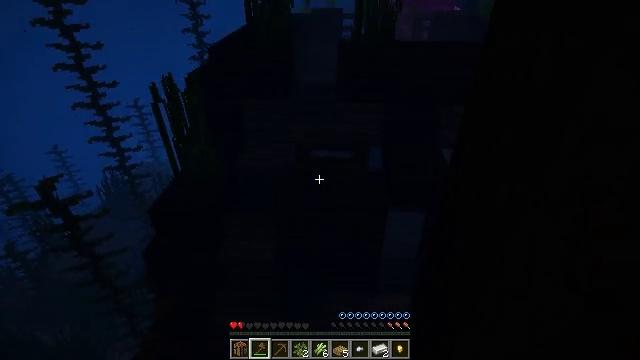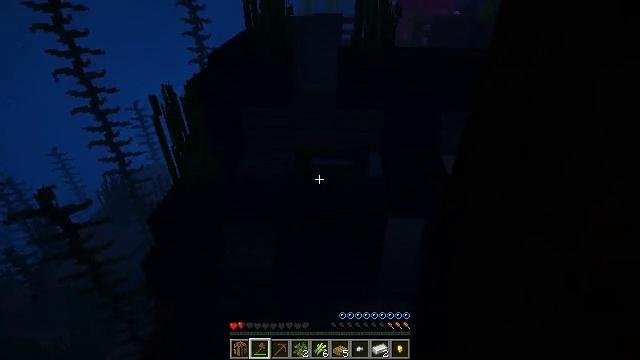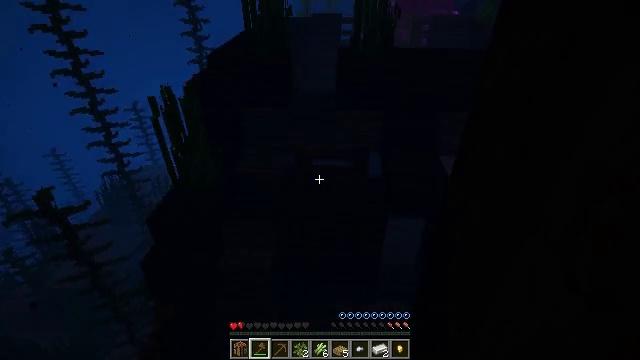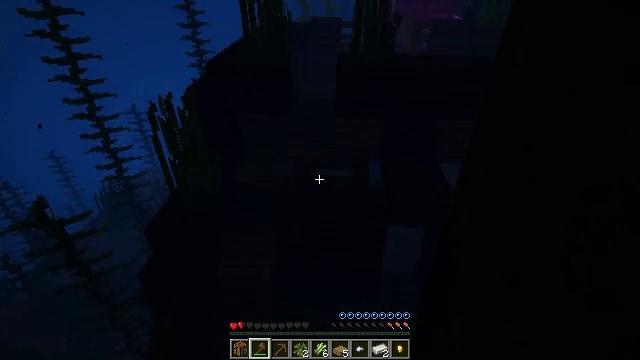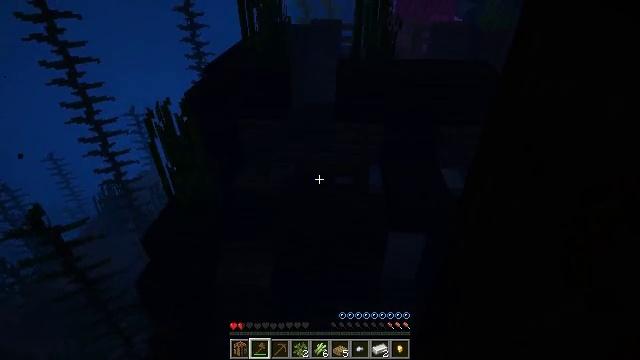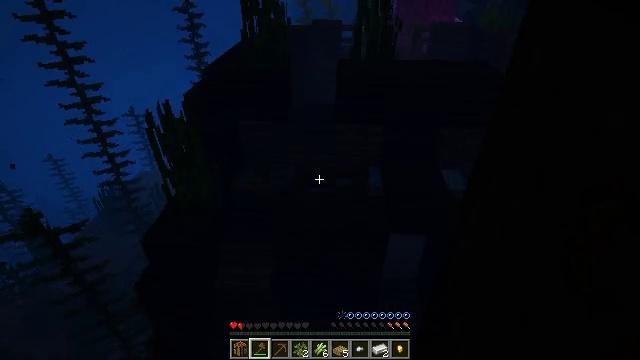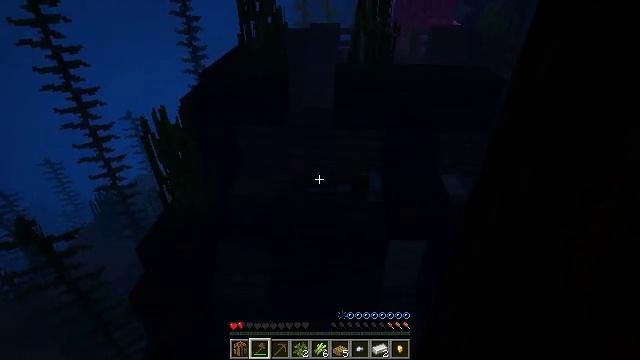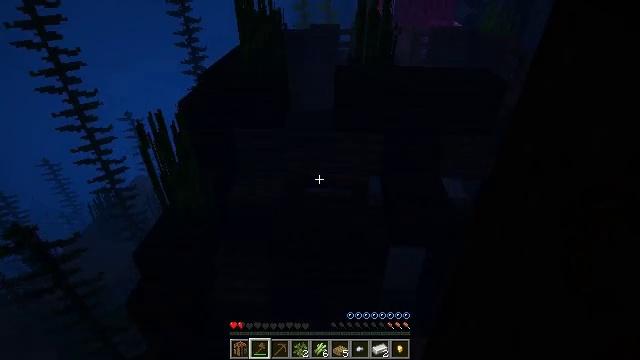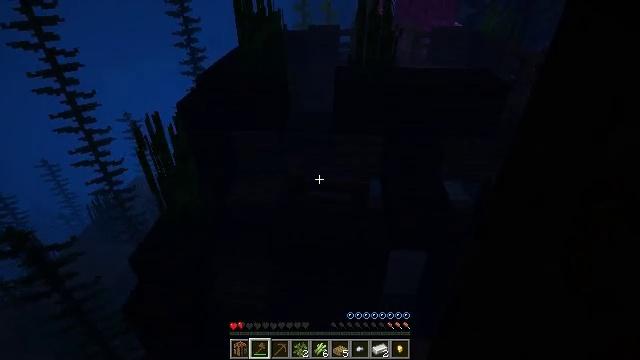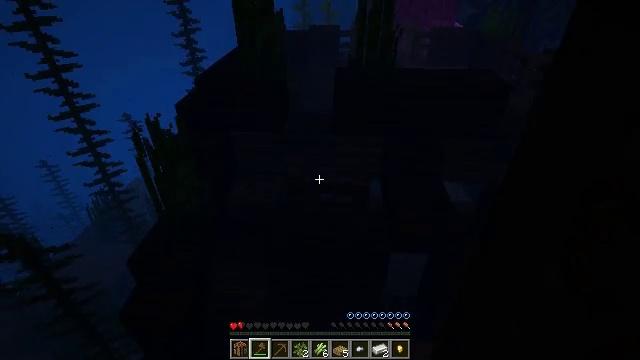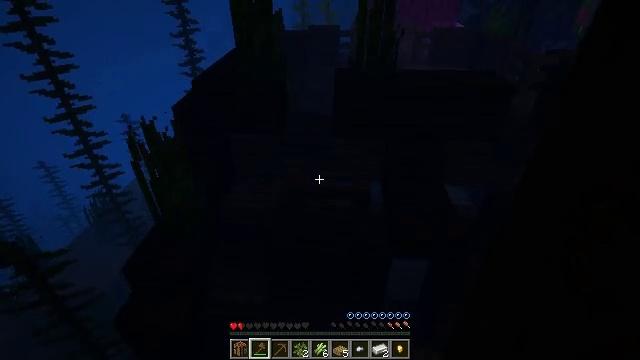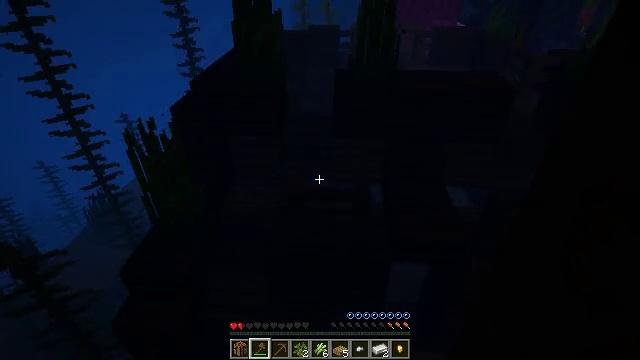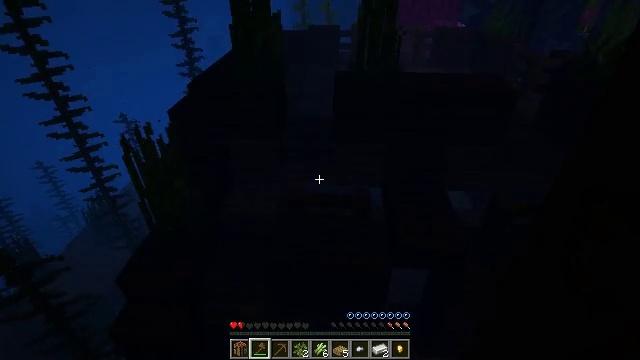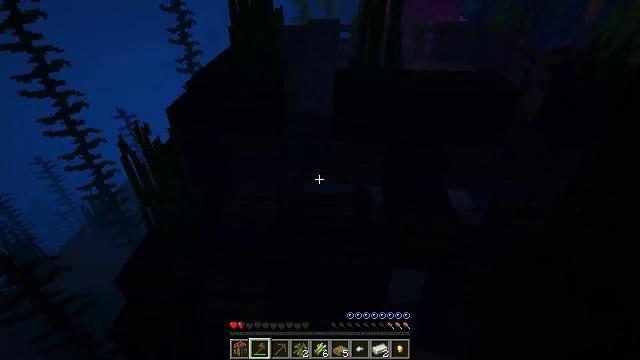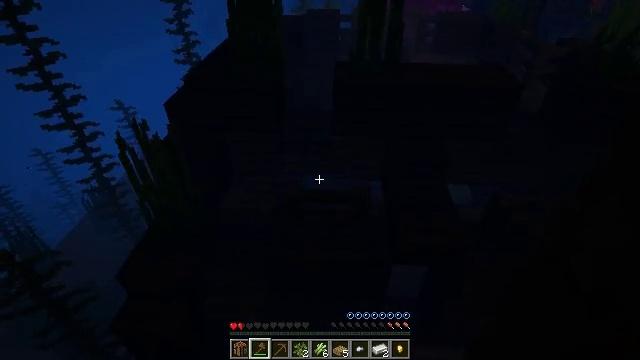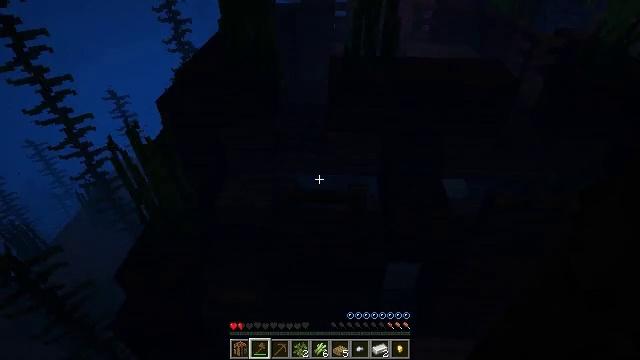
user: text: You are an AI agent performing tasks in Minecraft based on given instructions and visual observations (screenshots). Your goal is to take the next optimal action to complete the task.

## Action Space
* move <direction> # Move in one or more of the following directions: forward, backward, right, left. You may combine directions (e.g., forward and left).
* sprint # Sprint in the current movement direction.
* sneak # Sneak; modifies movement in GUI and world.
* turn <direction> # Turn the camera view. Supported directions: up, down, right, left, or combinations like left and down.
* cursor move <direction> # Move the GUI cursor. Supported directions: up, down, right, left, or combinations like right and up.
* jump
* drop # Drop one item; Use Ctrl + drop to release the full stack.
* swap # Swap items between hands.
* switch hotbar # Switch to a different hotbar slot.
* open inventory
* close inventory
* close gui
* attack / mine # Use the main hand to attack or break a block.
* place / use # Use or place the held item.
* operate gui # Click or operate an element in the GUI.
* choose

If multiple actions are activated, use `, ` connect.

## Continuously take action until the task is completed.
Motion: motion action
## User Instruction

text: Mine the spruce slab.
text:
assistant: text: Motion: move forward
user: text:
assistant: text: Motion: move forward
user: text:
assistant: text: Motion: move forward
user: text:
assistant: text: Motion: move forward
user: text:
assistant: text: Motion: move forward
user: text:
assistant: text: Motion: move forward
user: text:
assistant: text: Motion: move forward
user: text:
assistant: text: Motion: move forward
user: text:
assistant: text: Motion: move forward
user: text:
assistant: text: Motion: move forward
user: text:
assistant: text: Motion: move forward, jump
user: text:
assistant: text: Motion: move forward, jump
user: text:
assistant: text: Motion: move forward, turn down, jump
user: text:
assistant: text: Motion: move forward, turn down, jump
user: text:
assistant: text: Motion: move forward, turn down, jump
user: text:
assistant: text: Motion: move forward, turn down, jump
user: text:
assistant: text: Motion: move forward, turn down, jump
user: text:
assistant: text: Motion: move forward, turn down, jump
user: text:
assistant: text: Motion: move forward
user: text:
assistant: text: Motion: move forward
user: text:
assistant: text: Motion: move forward
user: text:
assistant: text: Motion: move forward
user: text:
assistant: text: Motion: move forward
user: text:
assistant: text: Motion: move forward
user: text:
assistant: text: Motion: move forward
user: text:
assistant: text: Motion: move forward
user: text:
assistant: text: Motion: move forward
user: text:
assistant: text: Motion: move forward
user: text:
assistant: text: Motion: move forward
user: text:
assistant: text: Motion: move forward, turn down